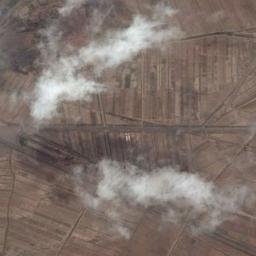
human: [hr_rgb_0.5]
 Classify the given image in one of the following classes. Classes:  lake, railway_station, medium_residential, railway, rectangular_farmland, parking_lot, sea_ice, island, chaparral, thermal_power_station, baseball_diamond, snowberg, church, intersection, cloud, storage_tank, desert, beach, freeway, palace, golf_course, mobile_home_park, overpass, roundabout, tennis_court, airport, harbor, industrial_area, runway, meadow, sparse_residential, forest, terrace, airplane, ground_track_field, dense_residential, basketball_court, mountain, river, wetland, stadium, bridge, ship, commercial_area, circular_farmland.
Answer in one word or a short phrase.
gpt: cloud